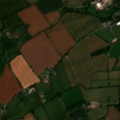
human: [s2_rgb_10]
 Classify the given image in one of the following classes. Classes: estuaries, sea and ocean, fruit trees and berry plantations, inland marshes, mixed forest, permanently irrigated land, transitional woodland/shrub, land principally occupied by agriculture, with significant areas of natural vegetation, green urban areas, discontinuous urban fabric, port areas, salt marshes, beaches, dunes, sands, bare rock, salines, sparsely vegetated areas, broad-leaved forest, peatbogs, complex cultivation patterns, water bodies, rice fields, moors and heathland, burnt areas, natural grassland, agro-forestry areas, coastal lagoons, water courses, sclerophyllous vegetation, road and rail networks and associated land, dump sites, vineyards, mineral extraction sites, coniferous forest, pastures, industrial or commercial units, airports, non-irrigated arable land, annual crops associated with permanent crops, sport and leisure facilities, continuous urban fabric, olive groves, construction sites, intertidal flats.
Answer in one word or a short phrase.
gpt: mineral extraction sites, non-irrigated arable land, pastures